Question:
I've got a snippet out of my use case diagram (refer to figure). I'm not sure how to arrange 'View account details' use case. In order to edit an account Agent must first open account details (as pictured above). Then he can proceed to actually change account details.
But what if the agent only wants to check account details, should I initiate View account details (as pictured), or is it enough to execute Edit Account Details up to the point of actually performing an edit and then stopping?
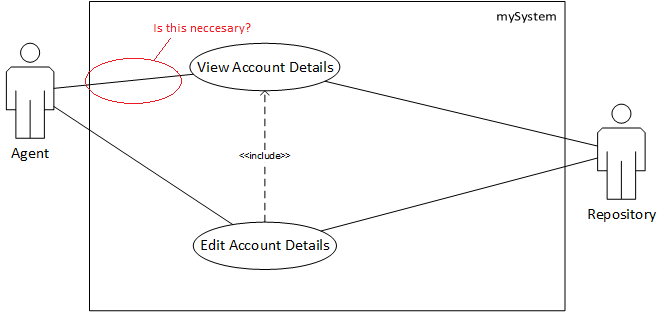
Answer: The answer to your question, based on the description of the use cases, is yes. The reason that you are having trouble conceptually is because you are placing an include relationship between view account details and edit account details. (You are actually saying that edit account details always includes view account details, which is probably true, but that doesn't get at what you are trying to model.)
The way to model this out is to change your includes to an extends. This means that while you will always view account details, you may or may not edit them as well. In that case, also, the Agent actor will interact with view but only indirectly with edit, as a consequence of extending the view use case.
So, change include to extend, and remove the association bar between agent and the edit use case.
p. s. If you don't like putting a human for the Repository actor, you can always put a rectangle with the << actor >> stereotype above it.